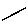
Label: line